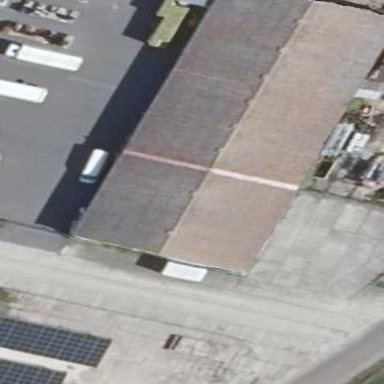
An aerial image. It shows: Building with gabled roof. The roof orientation is along the structure.